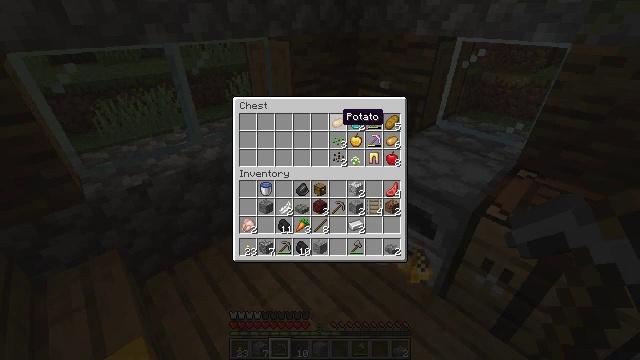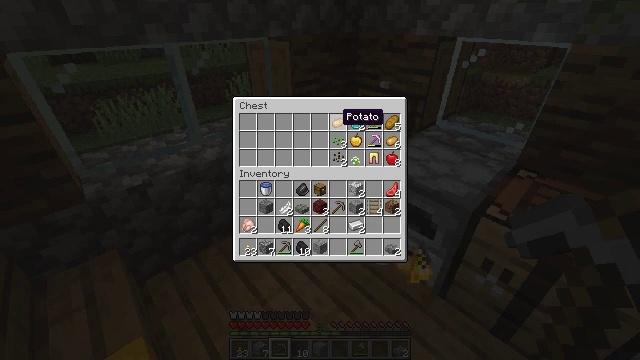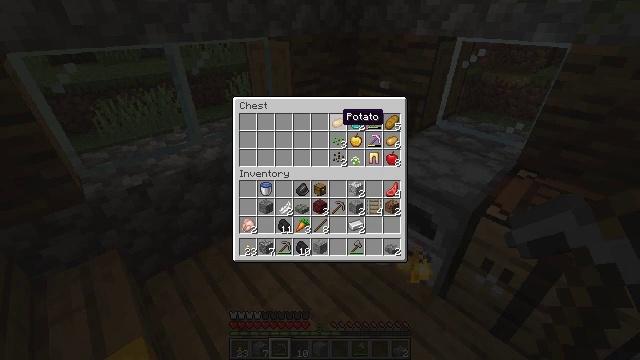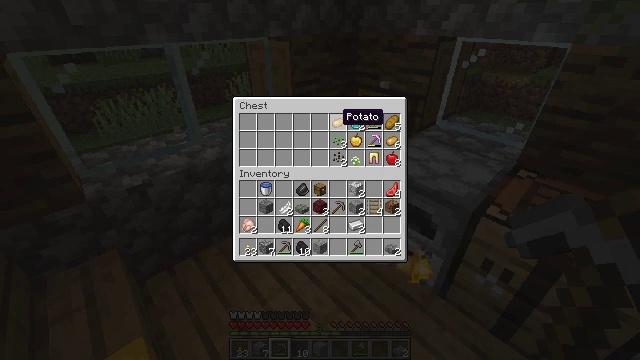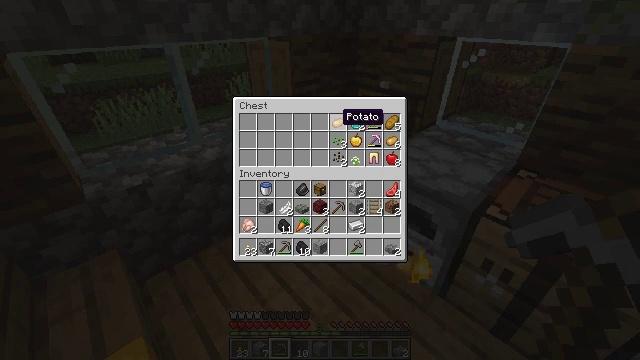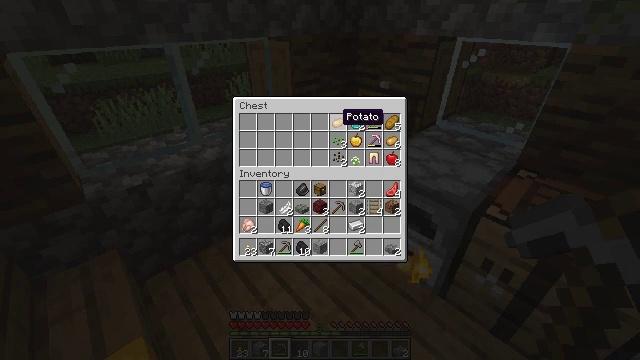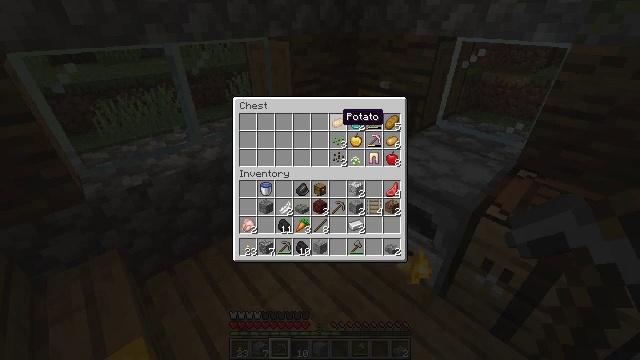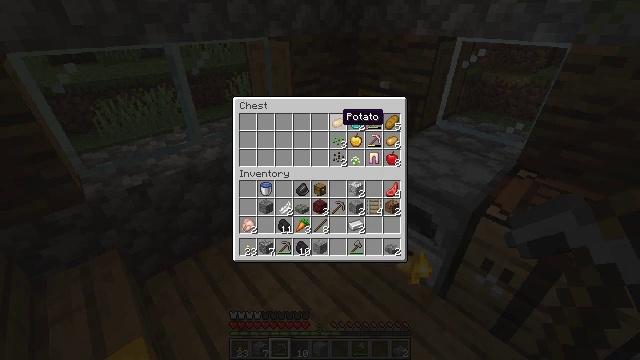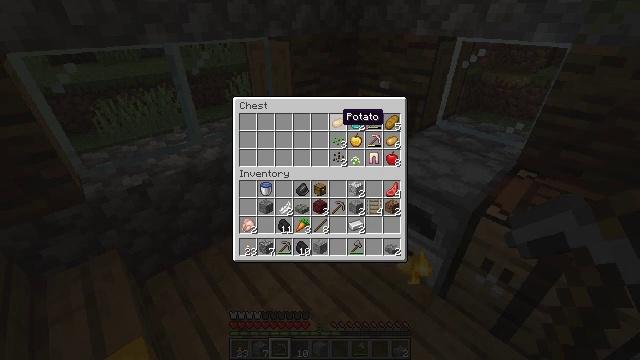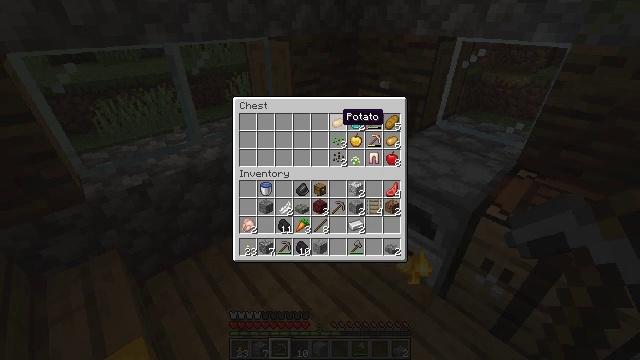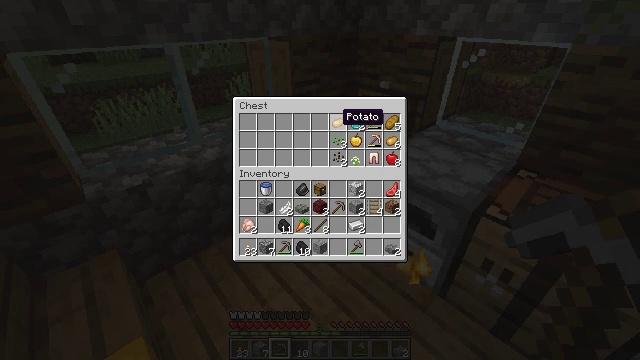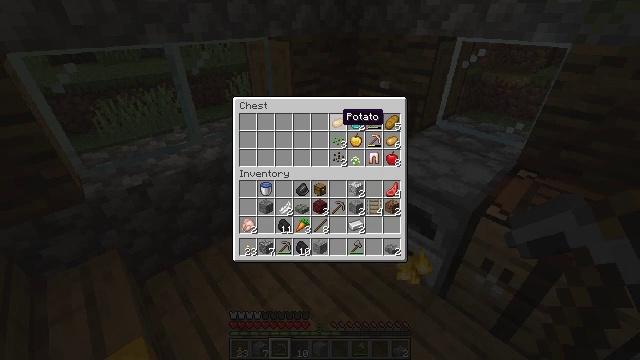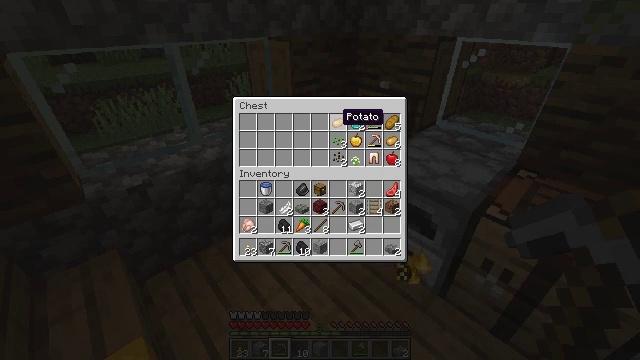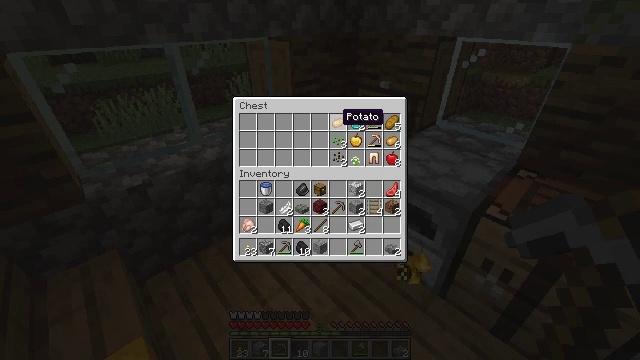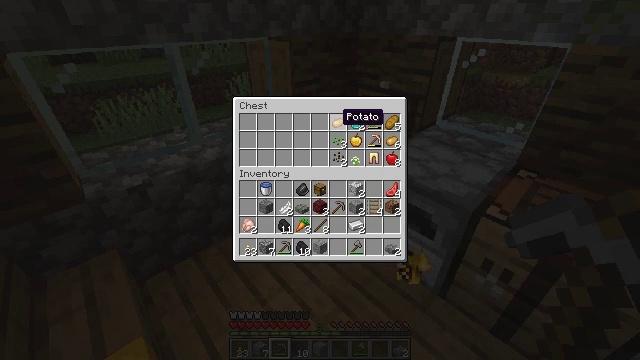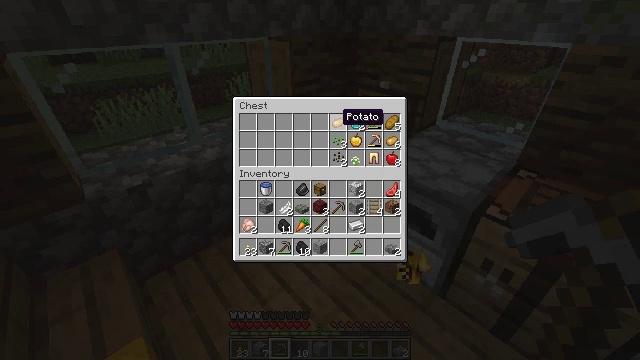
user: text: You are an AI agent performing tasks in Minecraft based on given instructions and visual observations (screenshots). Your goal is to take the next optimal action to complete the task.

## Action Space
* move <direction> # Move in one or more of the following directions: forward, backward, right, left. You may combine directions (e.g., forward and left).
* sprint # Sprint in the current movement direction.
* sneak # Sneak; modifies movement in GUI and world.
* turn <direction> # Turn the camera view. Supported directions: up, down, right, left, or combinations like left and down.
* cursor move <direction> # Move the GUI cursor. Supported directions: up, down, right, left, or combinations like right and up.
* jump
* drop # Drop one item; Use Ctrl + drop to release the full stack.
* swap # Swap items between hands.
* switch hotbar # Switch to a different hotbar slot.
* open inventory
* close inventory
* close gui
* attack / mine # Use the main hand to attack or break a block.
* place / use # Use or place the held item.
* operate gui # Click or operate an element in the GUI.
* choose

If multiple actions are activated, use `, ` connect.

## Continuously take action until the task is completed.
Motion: motion action
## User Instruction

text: Collect carrots by breaking the crop.
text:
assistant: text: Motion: no_op
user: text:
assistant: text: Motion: no_op
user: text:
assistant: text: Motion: no_op
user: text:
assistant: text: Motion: no_op
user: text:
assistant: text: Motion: no_op
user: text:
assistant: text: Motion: no_op
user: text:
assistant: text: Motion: no_op
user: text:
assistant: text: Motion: no_op
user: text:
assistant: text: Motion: no_op
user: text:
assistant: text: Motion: no_op
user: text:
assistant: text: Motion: no_op
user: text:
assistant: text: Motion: no_op
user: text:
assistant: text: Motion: no_op
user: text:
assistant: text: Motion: no_op
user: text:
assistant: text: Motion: no_op
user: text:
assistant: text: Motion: no_op
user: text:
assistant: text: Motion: no_op
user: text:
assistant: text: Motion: no_op
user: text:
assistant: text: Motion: no_op
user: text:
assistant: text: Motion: no_op
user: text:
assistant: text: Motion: no_op
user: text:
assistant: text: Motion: no_op
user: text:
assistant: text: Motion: no_op
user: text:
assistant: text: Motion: no_op
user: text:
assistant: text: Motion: no_op
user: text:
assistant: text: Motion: no_op
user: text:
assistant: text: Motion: no_op
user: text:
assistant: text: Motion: no_op
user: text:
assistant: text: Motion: no_op
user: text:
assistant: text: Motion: no_op